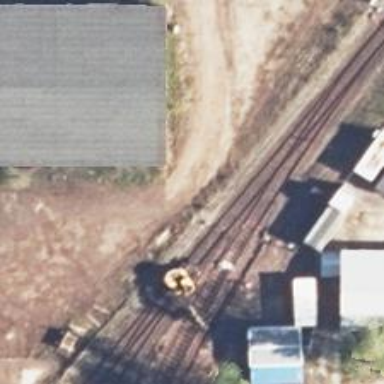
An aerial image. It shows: Railway switch.